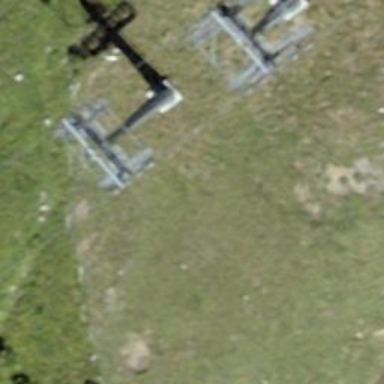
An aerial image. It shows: Chair lift captured from aerial perspective.